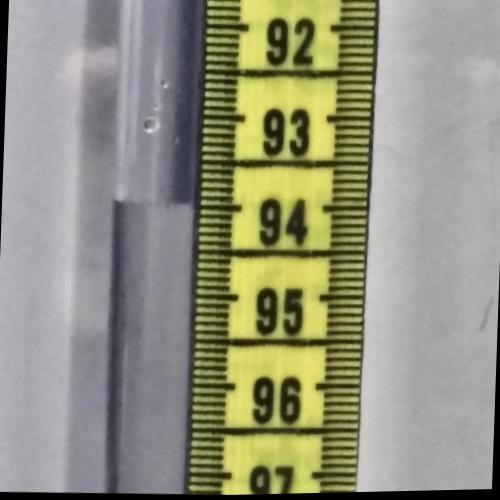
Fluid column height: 94.0 cm